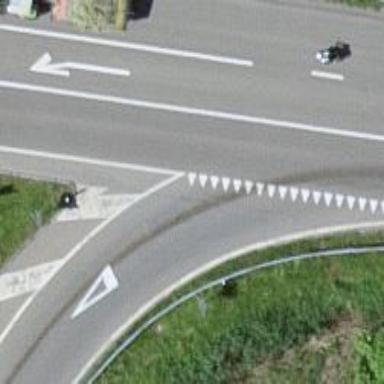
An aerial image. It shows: Road with "give way" sign.